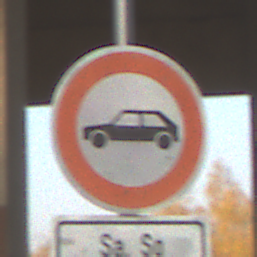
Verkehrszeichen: VerbotPersonenkraftwagen
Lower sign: ZeitangabenMitBeschraenkungAufWochentage9
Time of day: SunriseSunset
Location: Roofed (Suburban)
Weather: Clear
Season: NotSpecified
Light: Natural